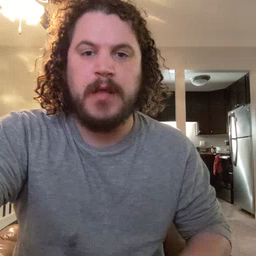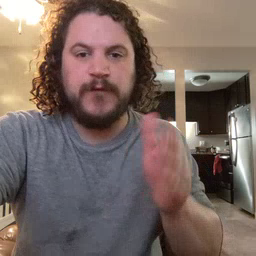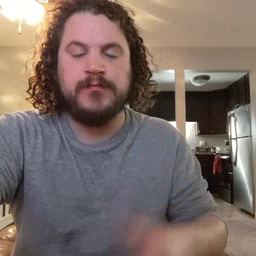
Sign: after